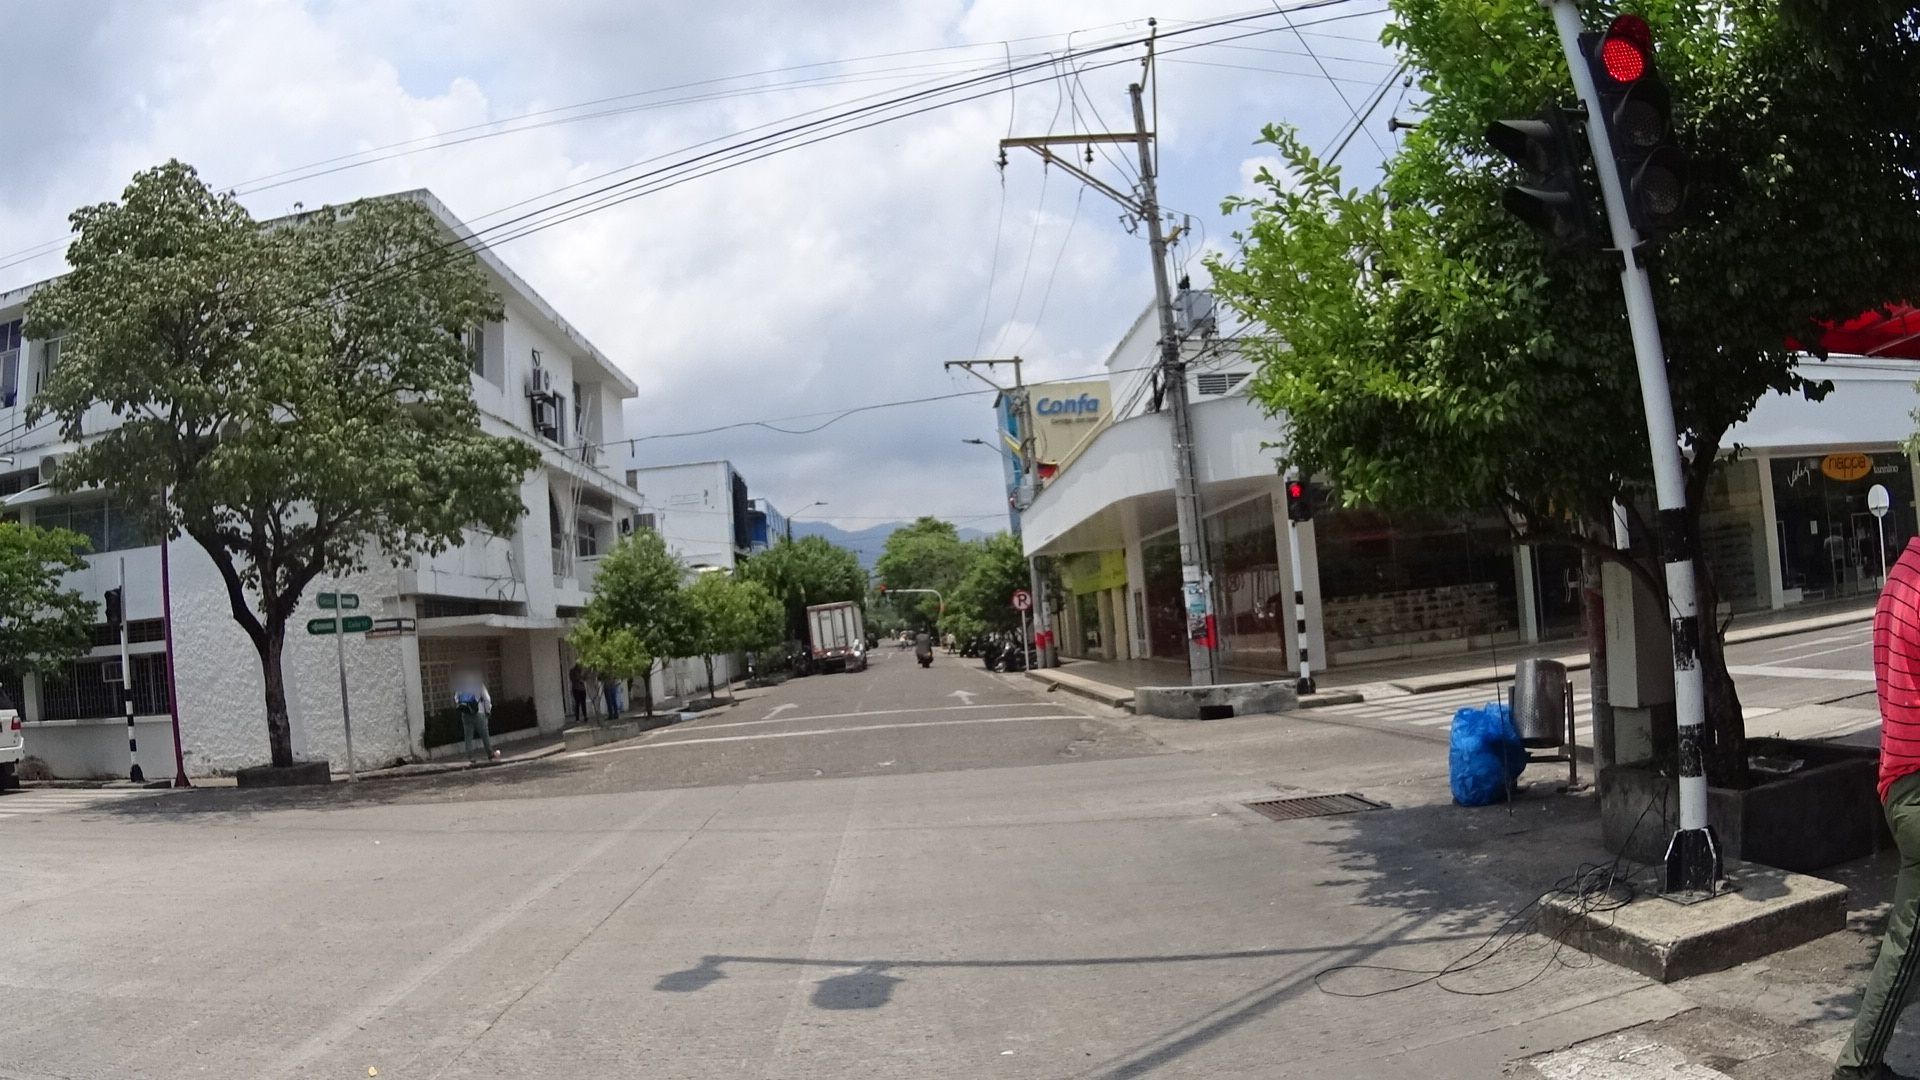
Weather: cloudy
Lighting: day
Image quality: good
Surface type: cycling surface
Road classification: secondary
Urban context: dense urban cluster
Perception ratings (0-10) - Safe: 5.4, Lively: 7.4, Beautiful: 3.09, Boring: 2.5, Depressing: 2.68, Wealthy: 1.23